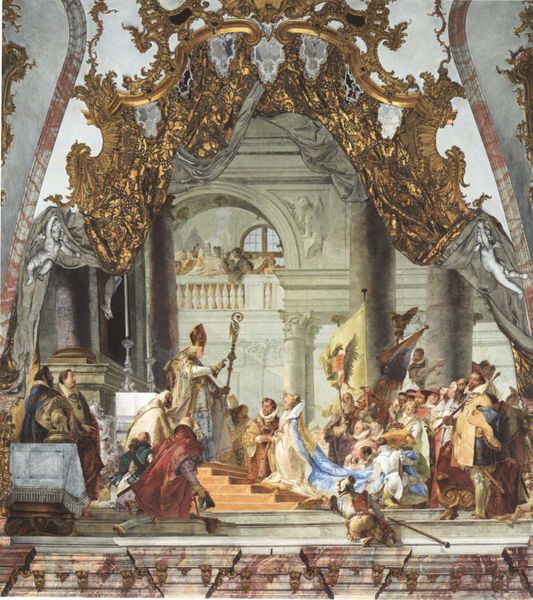
Titel: Kaisersaal
Künstler: Balthasar Neumann
Standort: Würzburg, Residenz (EU - D - B)
Schlagwörter: adler, blau, gemälde, mann, menschen, fenster, frau, marmor, säule, säulen, weiss, rot, schloss, architektur, barock, rahmen, vorhang, kirche, gold, mantel, decke, paar, engel, bogen, fassade, stab, empore, treppe, treppen, bischof, kaiser, könig, papst, thron, zeigefinger, verzierung, wandmalerei, stuck, stufen, galerie, aufsicht, soldat, volk, herrscher, altar, römer, wappen, kerzenständer, krönung, priester, mitra, hochzeit, tempel, königin, maria, vertreibung, szepter, bischofsstab, gefolgschaft, schlagung